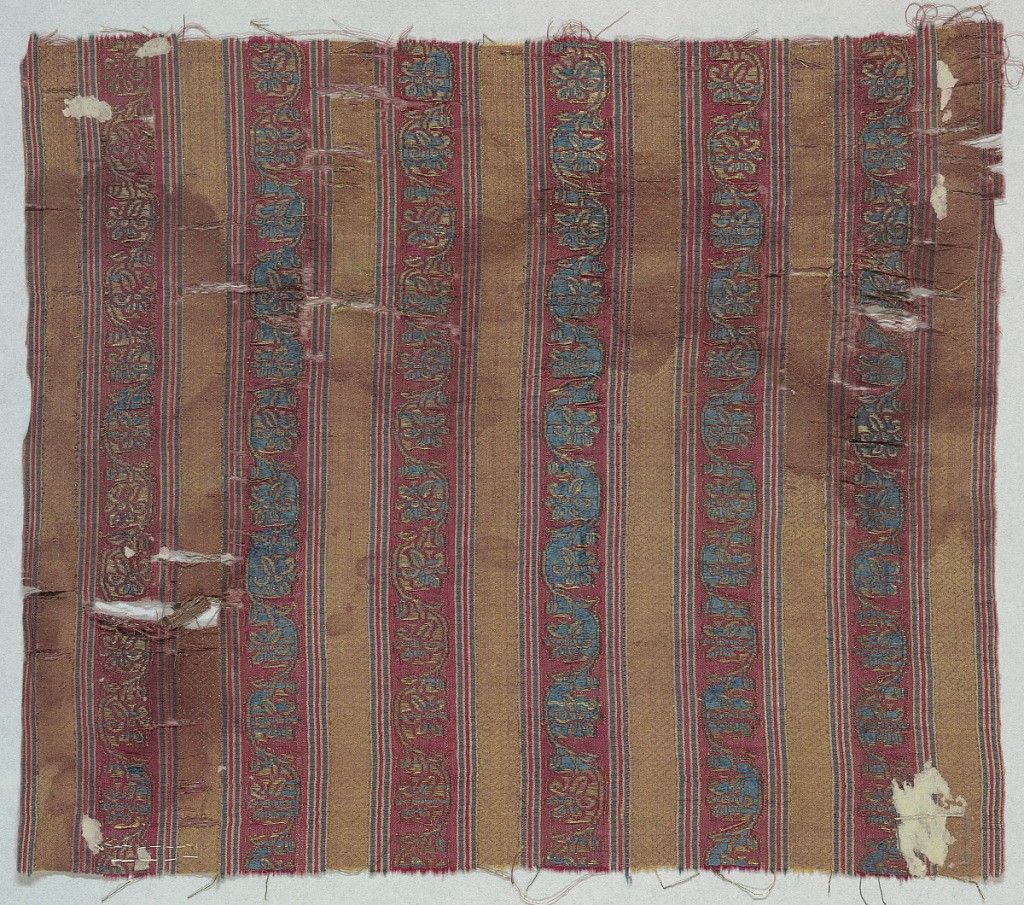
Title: Fragment
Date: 18th century
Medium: silk, metallic Technique: brocaded plain weave
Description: Vine stripe alternating with solid stripe.